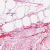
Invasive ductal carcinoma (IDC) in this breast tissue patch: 0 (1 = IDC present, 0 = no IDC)